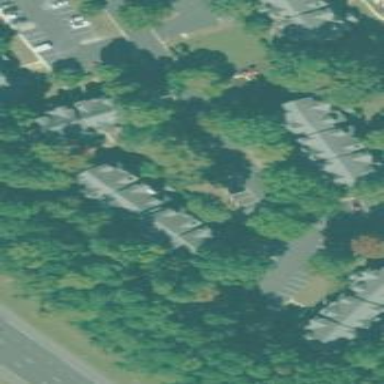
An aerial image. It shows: Residential building.